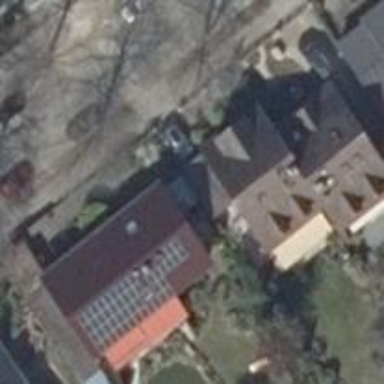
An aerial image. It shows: Semi-detached house.